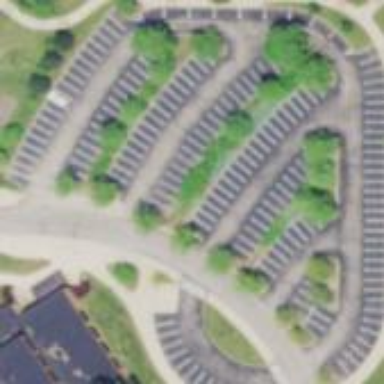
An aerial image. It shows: Parking area with asphalt surface. This is surface parking with park-and-ride facility.